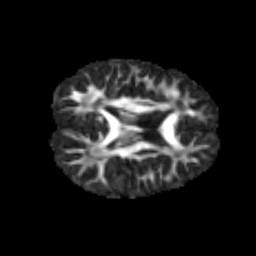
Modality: FA
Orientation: axial
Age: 7
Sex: male
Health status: healthy